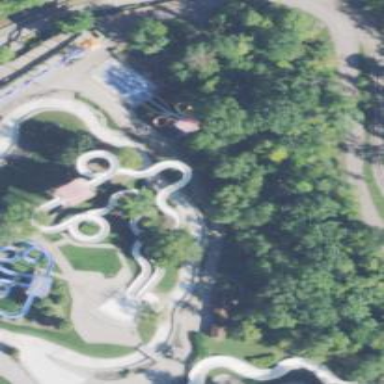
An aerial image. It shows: Bridge leading to water slide attraction.